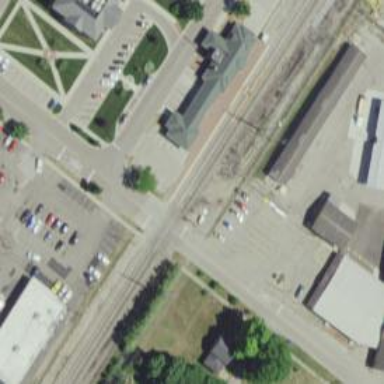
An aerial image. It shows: Railway crossing.